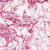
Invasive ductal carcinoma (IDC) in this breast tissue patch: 0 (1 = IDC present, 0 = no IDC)